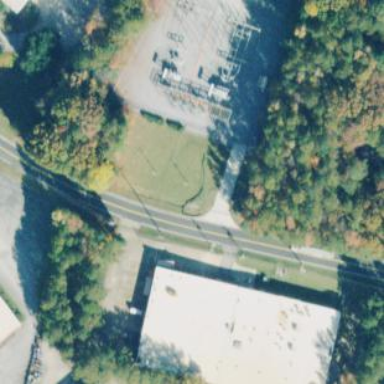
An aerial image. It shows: Distribution level power substation enclosed by fence.